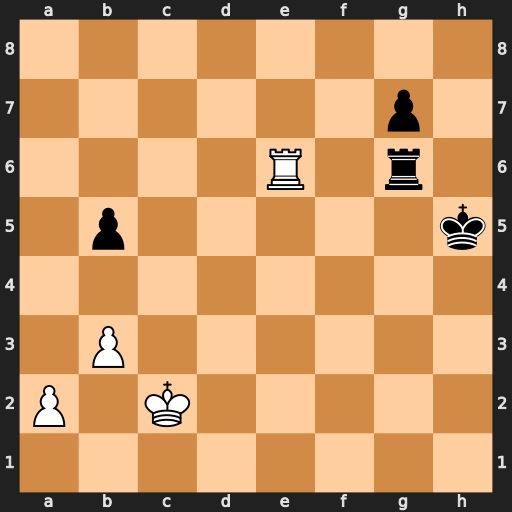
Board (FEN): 8/6p1/4R1r1/1p5k/8/1P6/P1K5/8
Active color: w
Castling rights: -
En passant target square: -
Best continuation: Rxg6 Kxg6 a4 Kf7 a5